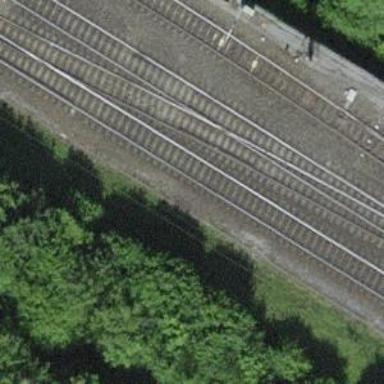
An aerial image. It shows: Single railway track with electrification through contact line.